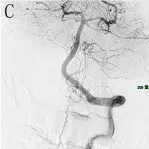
Perioperative neuroimages of Case 12. , anteroposterior view.
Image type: radiology (ct)